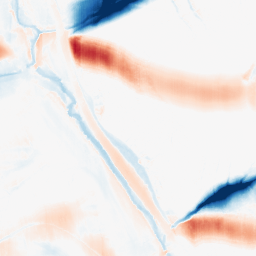
Category: morphological
Decomposition family: morphological_ellipse
Decomposition parameters: operation: average
width: 50
height: 10
Upsampling method: quadratic
Upsampling parameters: scale: 2
Upsampling scale: 2